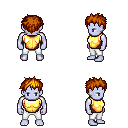
a pixel art fantasy rpg character, male body template, dark elf, purple skin, gold chest armor, white pants, dark blonde bedhead hairstyle, four views (front, back, left, right), 2x2 character sprite sheet, small pixel art, hard edges, no anti-aliasing